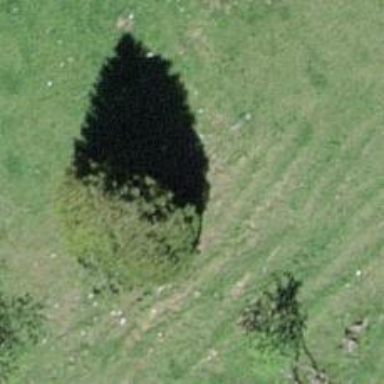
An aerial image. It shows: Needle-leaved tree in natural setting.